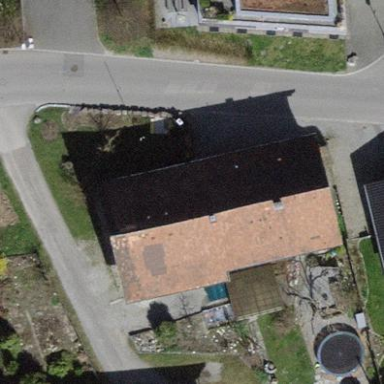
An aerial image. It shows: Building with tile roof.